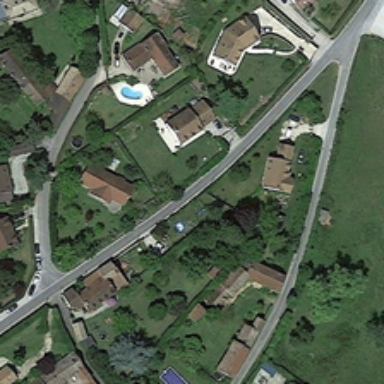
Some buildings and many green trees are in a medium residential area .